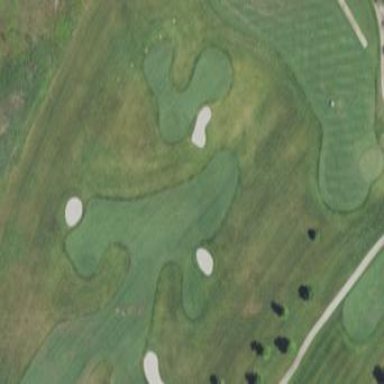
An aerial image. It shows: Driving range for golf on grass.